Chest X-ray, PA view. Patient: 74 years old, sex M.
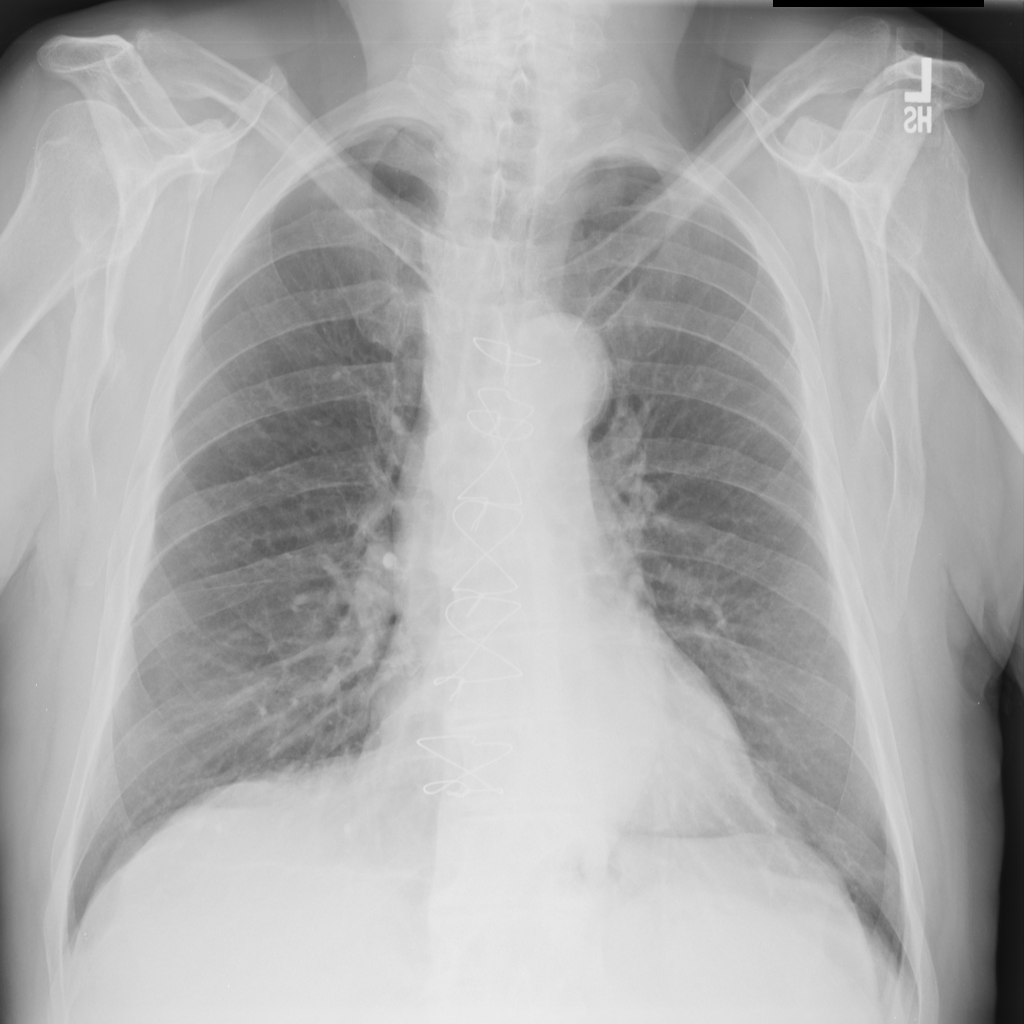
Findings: Fibrosis